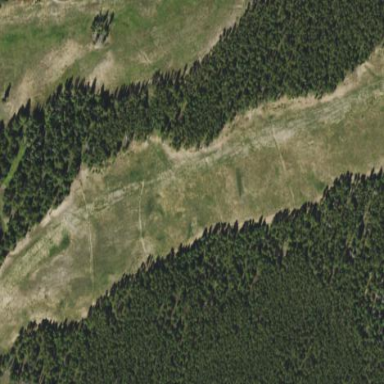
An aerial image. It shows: Evergreen woodland with needle-leaved trees.